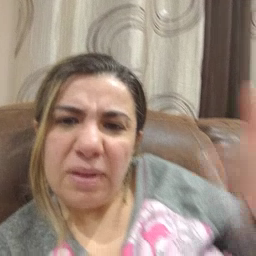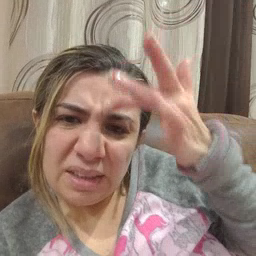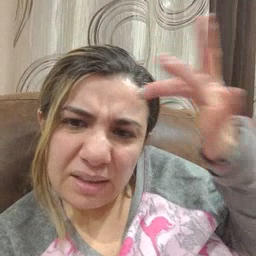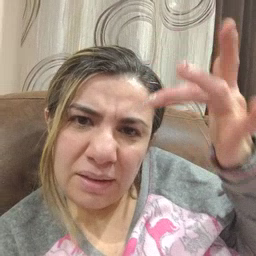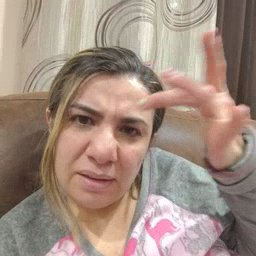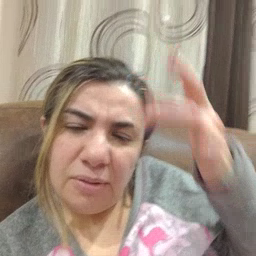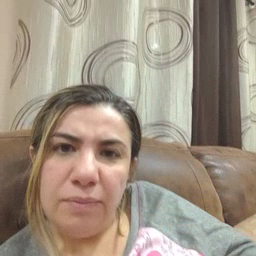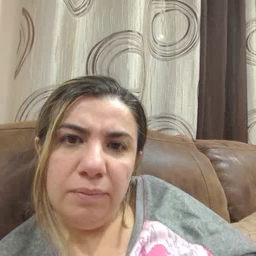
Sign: sick